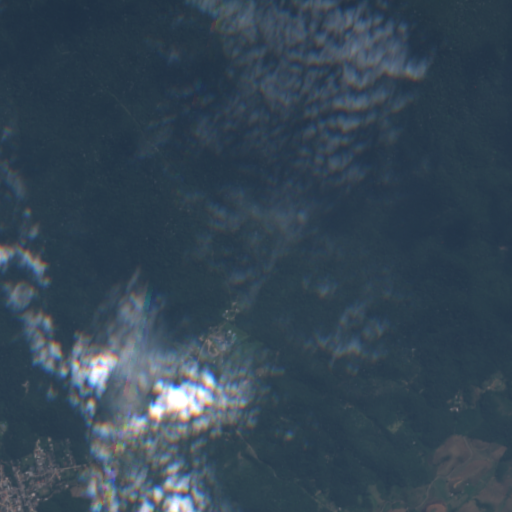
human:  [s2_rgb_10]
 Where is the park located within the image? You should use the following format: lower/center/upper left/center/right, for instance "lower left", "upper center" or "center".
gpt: The park is located in the lower left of the image.
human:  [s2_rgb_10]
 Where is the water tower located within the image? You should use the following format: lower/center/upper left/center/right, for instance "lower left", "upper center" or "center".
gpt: The water tower is located in the lower left of the image.
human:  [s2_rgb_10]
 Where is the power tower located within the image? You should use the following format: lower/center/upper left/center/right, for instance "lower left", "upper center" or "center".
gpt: There is no power tower in the image.